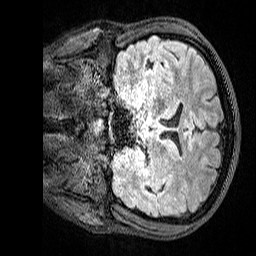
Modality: FLAIR
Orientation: coronal
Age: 22
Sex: female
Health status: healthy
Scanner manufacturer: siemens
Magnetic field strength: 3 T
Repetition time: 5 s
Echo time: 0.388 s